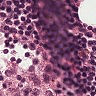
Metastatic tissue present: no